Question: In which colour the bottom left side option is in?
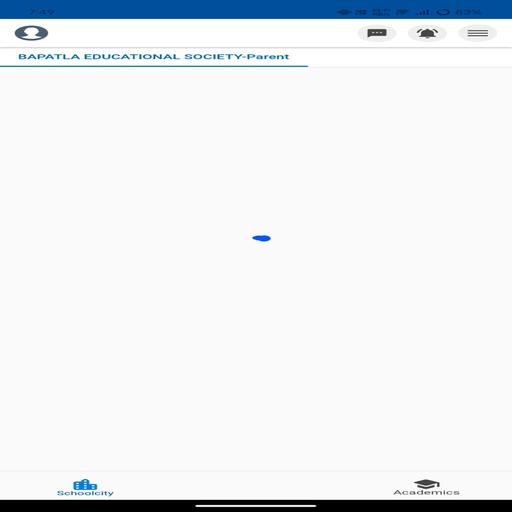
Answer: blue